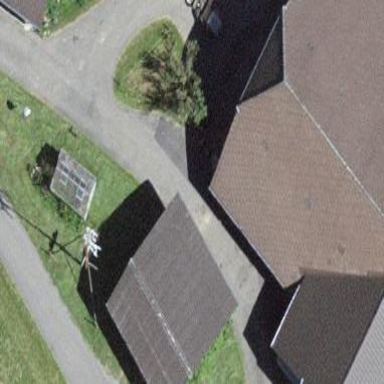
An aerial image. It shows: Shed building.